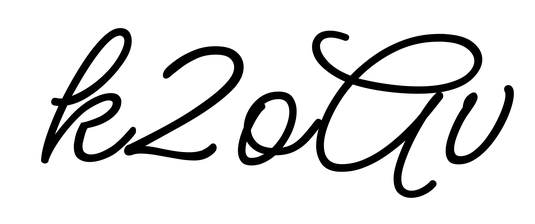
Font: MeowScript-Regular